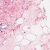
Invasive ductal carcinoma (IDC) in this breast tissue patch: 0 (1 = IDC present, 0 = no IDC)